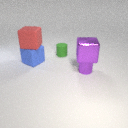
small purple metal cylinder below large purple metal cube